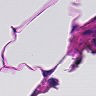
Metastatic tissue present: no